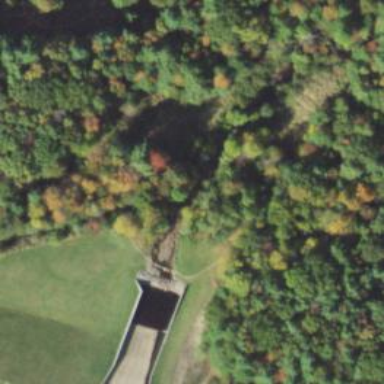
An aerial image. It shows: Path leading to bridge.